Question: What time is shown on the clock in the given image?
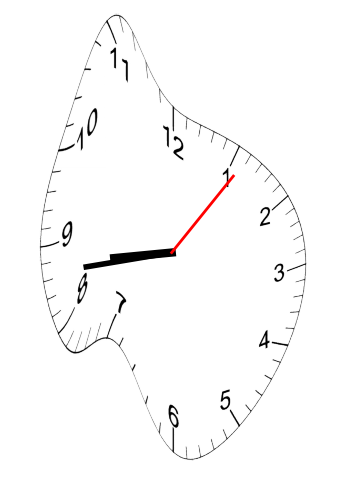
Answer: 08:43:06